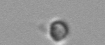
Label: nanoplankton_mix